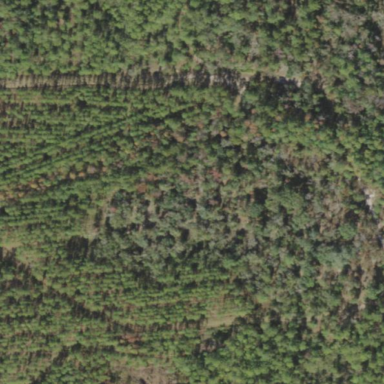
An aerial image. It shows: Mixed woodland with various types of leaves.